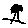
Label: tree